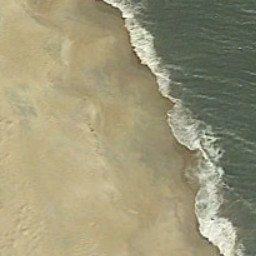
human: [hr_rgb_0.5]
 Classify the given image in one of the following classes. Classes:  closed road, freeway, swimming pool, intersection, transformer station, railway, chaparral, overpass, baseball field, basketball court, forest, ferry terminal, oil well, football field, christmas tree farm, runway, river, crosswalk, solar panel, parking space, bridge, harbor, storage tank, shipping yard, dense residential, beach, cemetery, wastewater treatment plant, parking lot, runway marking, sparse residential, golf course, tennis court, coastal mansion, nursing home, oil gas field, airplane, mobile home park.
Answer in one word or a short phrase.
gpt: beach